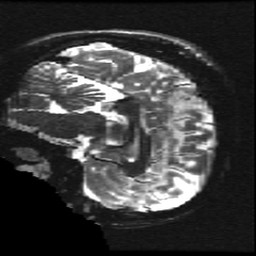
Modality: T2w
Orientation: sagittal
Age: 17
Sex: female
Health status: ill
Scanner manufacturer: ge
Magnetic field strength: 3 T
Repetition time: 7.5 s
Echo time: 0.1015 s